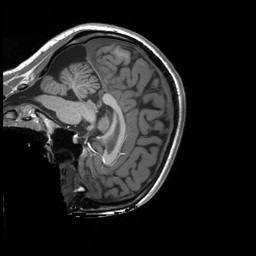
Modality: T1w
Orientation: sagittal
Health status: ill
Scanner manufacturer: siemens
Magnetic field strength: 3 T
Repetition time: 2.3 s
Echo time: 0.00243 s